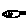
Label: fish